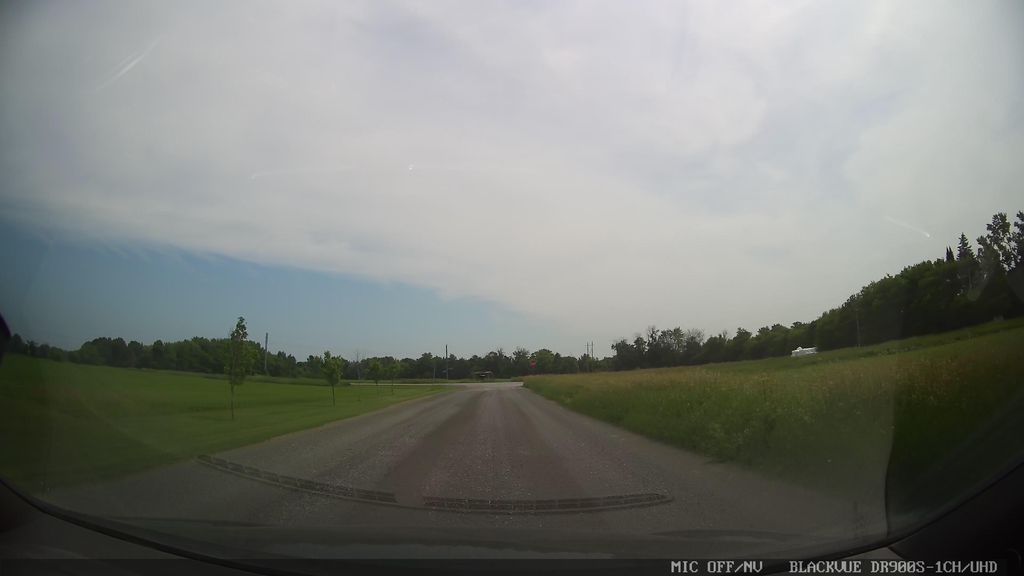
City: ottawa-gatineau